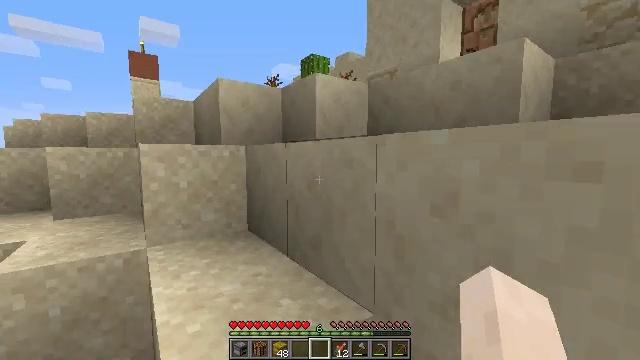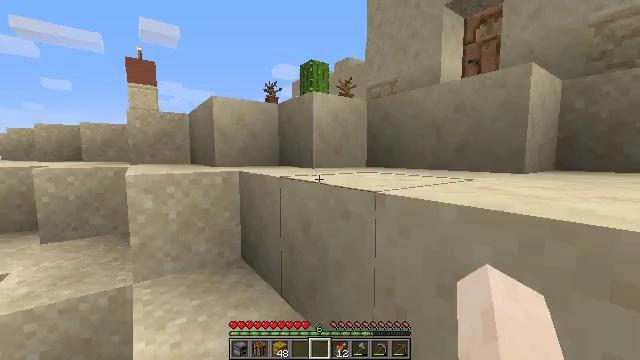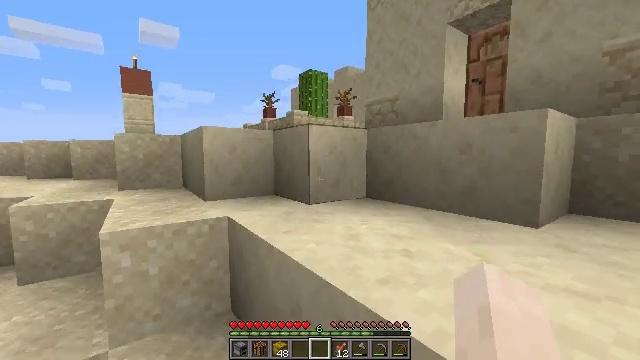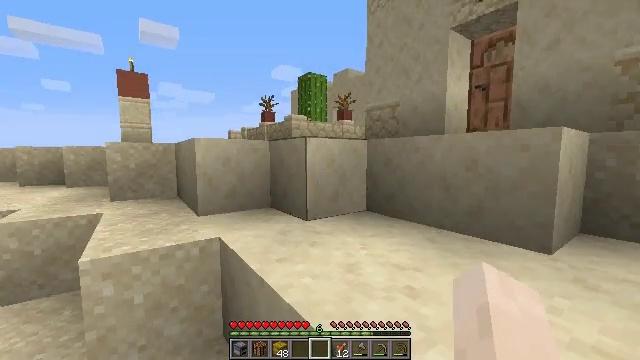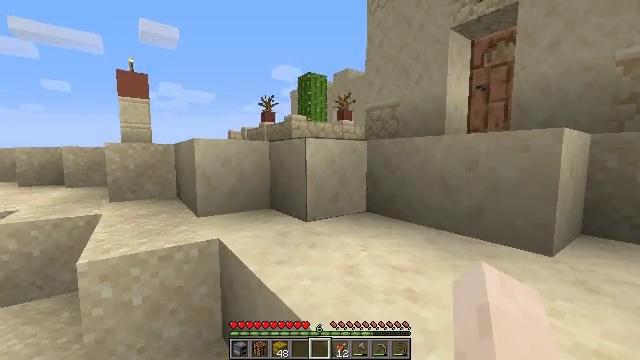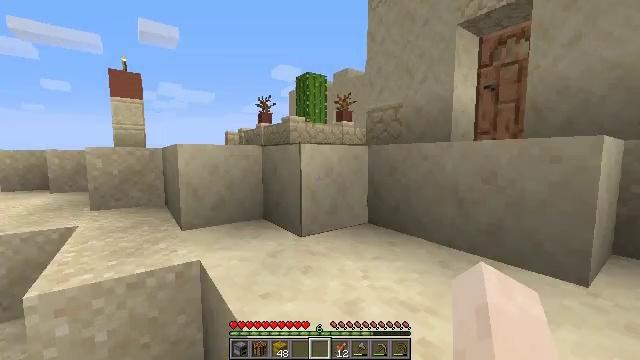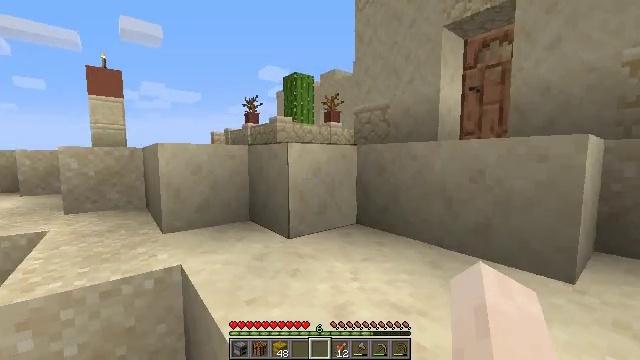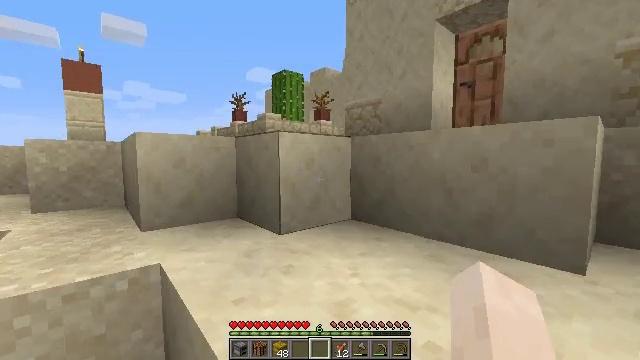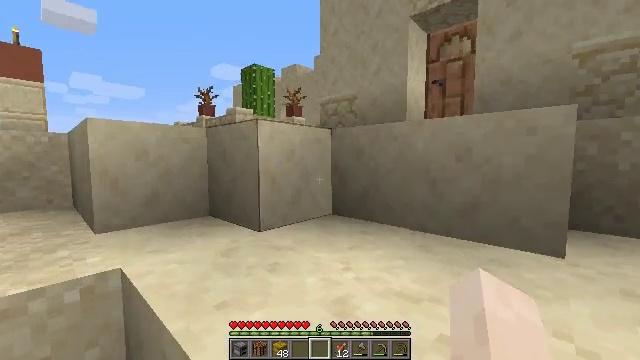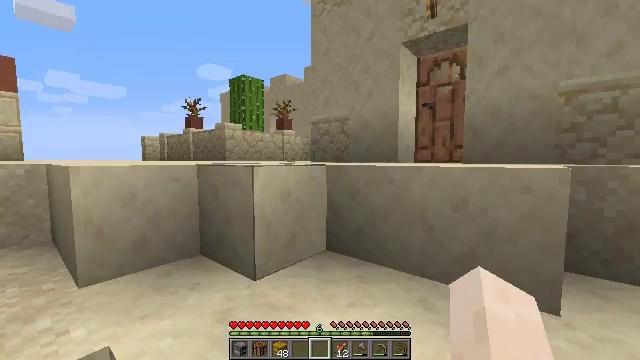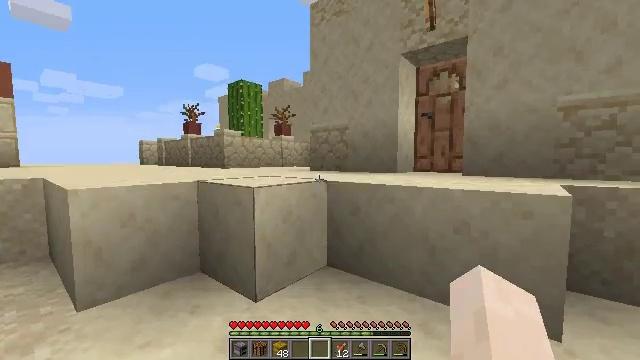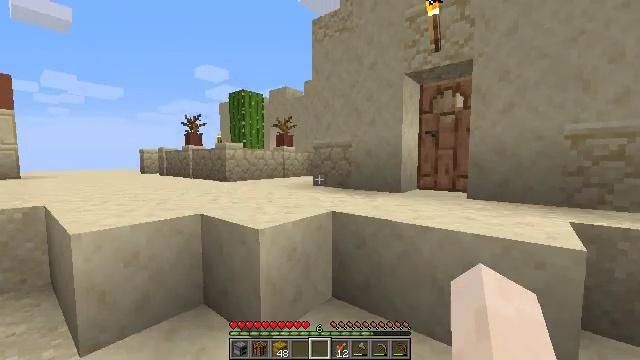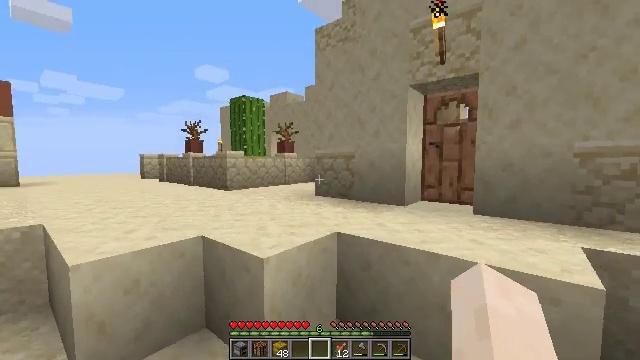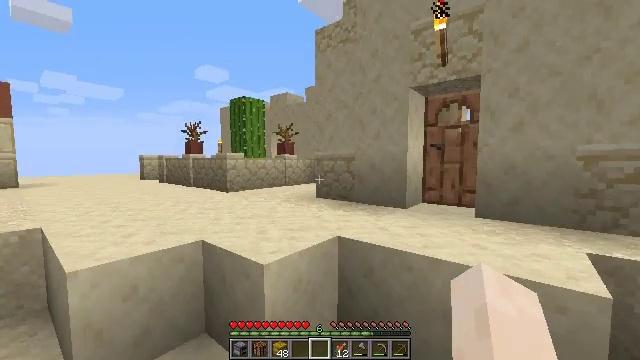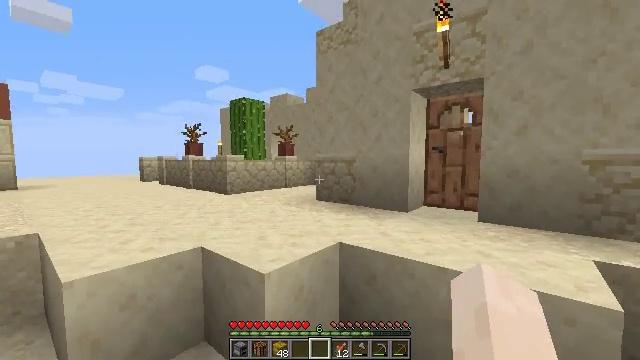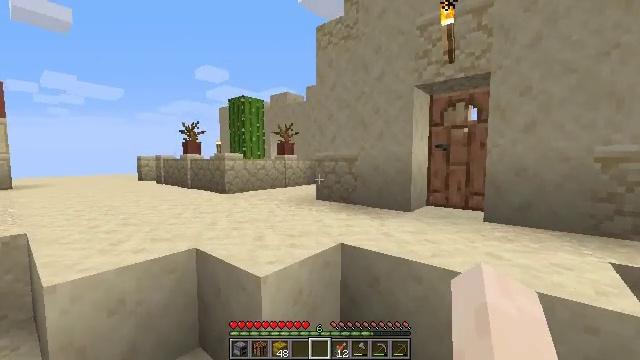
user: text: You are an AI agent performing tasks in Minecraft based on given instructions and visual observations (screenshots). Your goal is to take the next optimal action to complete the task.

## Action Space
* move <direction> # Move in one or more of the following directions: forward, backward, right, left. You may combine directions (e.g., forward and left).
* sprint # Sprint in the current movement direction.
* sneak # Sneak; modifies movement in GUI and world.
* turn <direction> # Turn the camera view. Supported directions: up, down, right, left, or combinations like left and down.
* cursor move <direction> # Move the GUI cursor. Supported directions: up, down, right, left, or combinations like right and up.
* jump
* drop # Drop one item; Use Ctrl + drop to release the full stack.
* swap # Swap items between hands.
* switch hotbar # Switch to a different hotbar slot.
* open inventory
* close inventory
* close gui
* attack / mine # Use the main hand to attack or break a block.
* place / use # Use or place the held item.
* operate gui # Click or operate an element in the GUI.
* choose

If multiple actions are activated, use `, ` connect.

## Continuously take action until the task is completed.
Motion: motion action
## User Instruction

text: Recycle the cyan bed from the house.
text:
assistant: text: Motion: move forward, jump
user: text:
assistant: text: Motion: move forward, jump
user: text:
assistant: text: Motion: move forward, jump
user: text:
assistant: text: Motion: move forward
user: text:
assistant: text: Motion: move forward
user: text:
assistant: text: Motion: move forward, turn right
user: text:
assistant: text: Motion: move forward and move right, turn right
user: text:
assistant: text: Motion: move forward and move right, turn right
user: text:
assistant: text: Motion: move forward and move right, turn right, jump
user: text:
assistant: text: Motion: move forward, jump
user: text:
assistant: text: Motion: move forward, jump
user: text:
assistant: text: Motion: move forward, jump
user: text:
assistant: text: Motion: move forward and move right
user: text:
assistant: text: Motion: move forward and move right
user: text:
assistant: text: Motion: move forward and move right
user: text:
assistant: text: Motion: move forward and move right
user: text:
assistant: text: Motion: move forward and move right, turn right
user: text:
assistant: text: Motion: move forward and move right, turn right
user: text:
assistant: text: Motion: move forward and move right, turn right
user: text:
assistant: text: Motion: move forward
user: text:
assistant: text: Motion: move forward
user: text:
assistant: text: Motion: move forward, jump
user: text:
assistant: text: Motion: move forward, jump
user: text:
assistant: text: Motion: move forward, jump
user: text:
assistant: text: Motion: move forward
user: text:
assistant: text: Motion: move forward, turn right
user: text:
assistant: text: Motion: move forward, turn right
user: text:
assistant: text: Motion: move forward, turn right
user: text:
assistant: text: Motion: move forward, turn right
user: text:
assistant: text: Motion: move forward, turn right and down, use / place